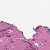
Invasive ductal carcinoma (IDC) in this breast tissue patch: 1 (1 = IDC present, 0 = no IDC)